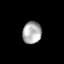
Tissue: skin
Cell type: Epithelial cells
Senescence score: 0.2493
Nuclear area (px): 413
Mean DAPI intensity: 171.339